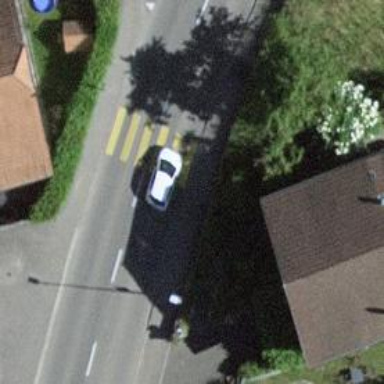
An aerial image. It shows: Uncontrolled zebra crossing on the road.